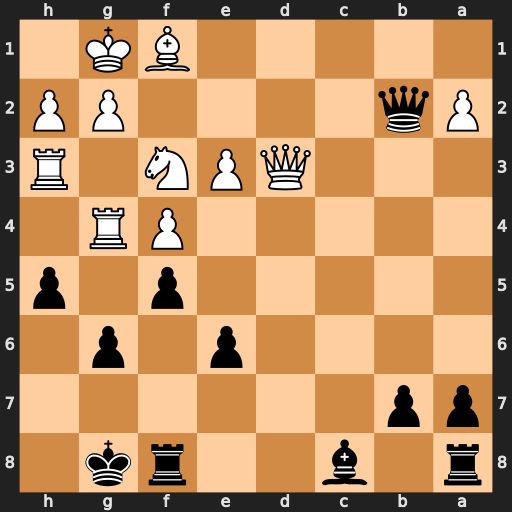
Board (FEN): r1b2rk1/pp6/4p1p1/5p1p/5PR1/3QPN1R/Pq4PP/5BK1
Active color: b
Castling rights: -
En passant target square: -
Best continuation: hxg4 Rg3 gxf3